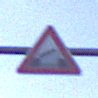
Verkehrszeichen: BeweglicheBruecke
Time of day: SunriseSunset
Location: Outdoor (Suburban)
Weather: PartlyCloudy
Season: NotSpecified
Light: Natural